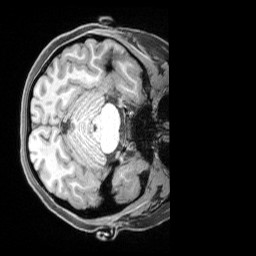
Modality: T1w
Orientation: axial
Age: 25
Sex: female
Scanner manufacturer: siemens
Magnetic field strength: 3 T
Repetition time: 2.17 s
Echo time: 0.00169 s